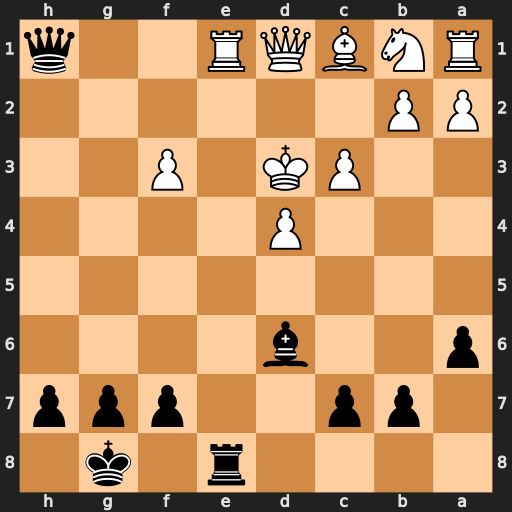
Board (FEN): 4r1k1/1pp2ppp/p2b4/8/3P4/2PK1P2/PP6/RNBQR2q
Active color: b
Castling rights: -
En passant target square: -
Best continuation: Rxe1 Qxe1 Qxe1